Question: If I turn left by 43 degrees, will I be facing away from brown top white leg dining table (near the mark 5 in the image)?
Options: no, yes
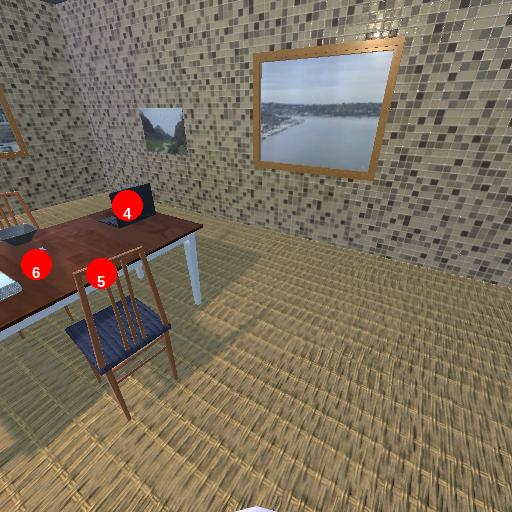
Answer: no